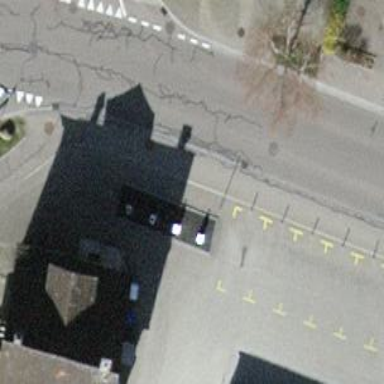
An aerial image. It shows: Recycling container for recycling.